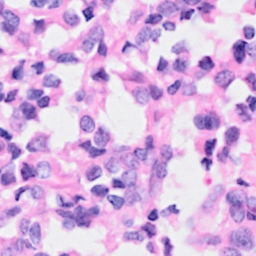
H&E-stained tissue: Breast